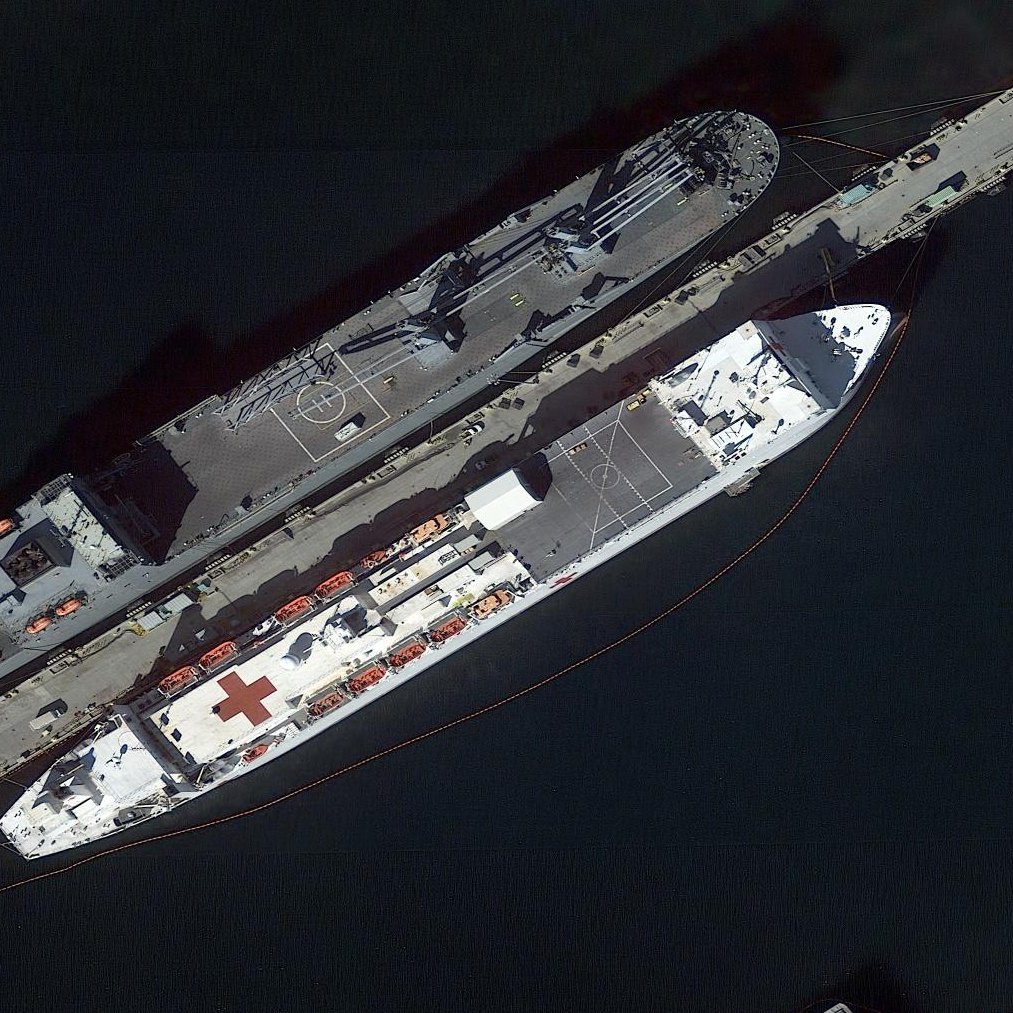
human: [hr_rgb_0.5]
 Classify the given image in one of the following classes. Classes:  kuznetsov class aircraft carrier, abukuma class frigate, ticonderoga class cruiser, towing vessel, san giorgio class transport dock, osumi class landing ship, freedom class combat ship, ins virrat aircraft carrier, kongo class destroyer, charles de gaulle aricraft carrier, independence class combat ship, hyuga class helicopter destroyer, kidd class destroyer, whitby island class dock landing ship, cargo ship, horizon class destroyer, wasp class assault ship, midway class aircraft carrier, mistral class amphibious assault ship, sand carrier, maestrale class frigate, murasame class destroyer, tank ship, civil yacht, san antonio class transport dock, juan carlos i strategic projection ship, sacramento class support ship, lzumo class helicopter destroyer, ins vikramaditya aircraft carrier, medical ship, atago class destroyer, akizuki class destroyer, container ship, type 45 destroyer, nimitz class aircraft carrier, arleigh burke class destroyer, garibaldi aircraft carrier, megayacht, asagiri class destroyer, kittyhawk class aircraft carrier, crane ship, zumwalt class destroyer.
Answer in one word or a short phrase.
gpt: Medical ship